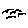
Label: bird